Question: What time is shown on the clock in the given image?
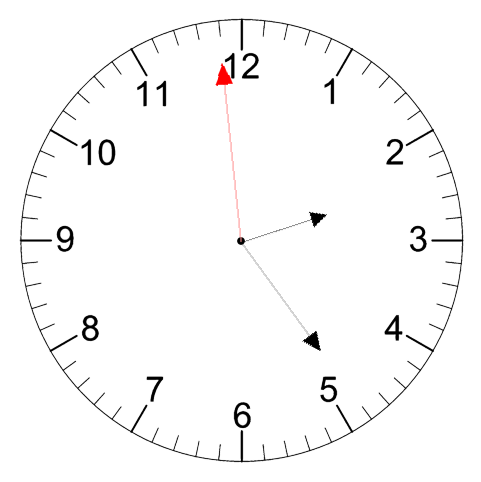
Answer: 02:23:59